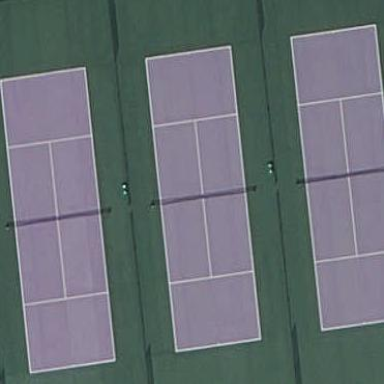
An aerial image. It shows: Tennis court in leisure pitch.